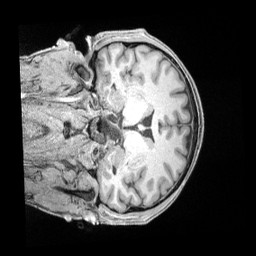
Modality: T1w
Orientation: coronal
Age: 37
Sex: male
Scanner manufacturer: siemens
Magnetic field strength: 3 T
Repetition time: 2 s
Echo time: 0.00211 s